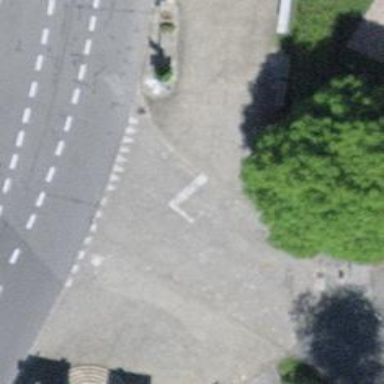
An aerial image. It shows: Set of steps on the road.